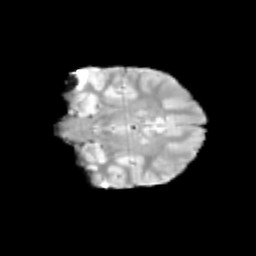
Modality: T2w
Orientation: coronal
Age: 11
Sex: female
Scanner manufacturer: siemens
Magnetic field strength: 3 T
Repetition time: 3.8 s
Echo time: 0.07 s